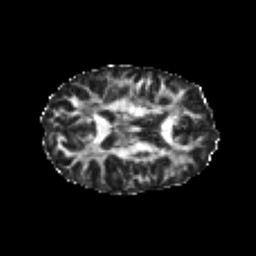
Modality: FA
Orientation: axial
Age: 24
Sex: female
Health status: healthy
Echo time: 0.074 s